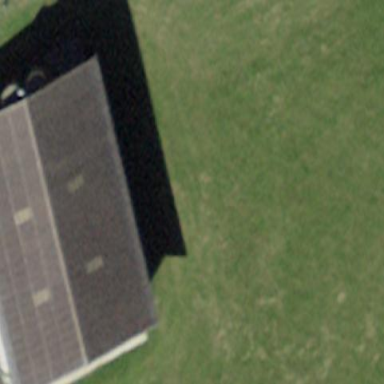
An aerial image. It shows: Barn.